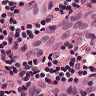
Metastatic tissue present: no